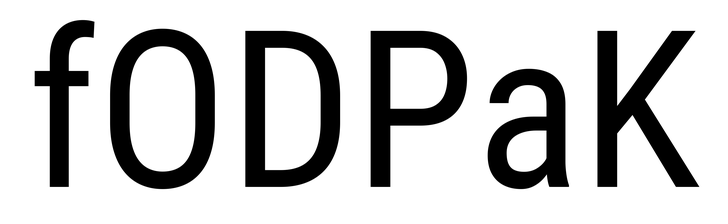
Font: Roboto_Condensed_Regular